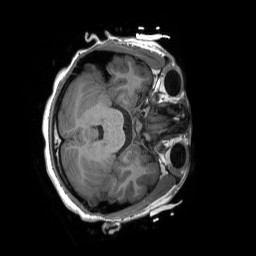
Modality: T1w
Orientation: axial
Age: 13
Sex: female
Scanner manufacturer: siemens
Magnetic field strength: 3 T
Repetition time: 2.3 s
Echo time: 0.00232 s